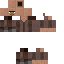
A male human skin with medium skin, wearing brown long hair dressed in a blue hoodie and gray pants, featuring a closed mouth.